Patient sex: M
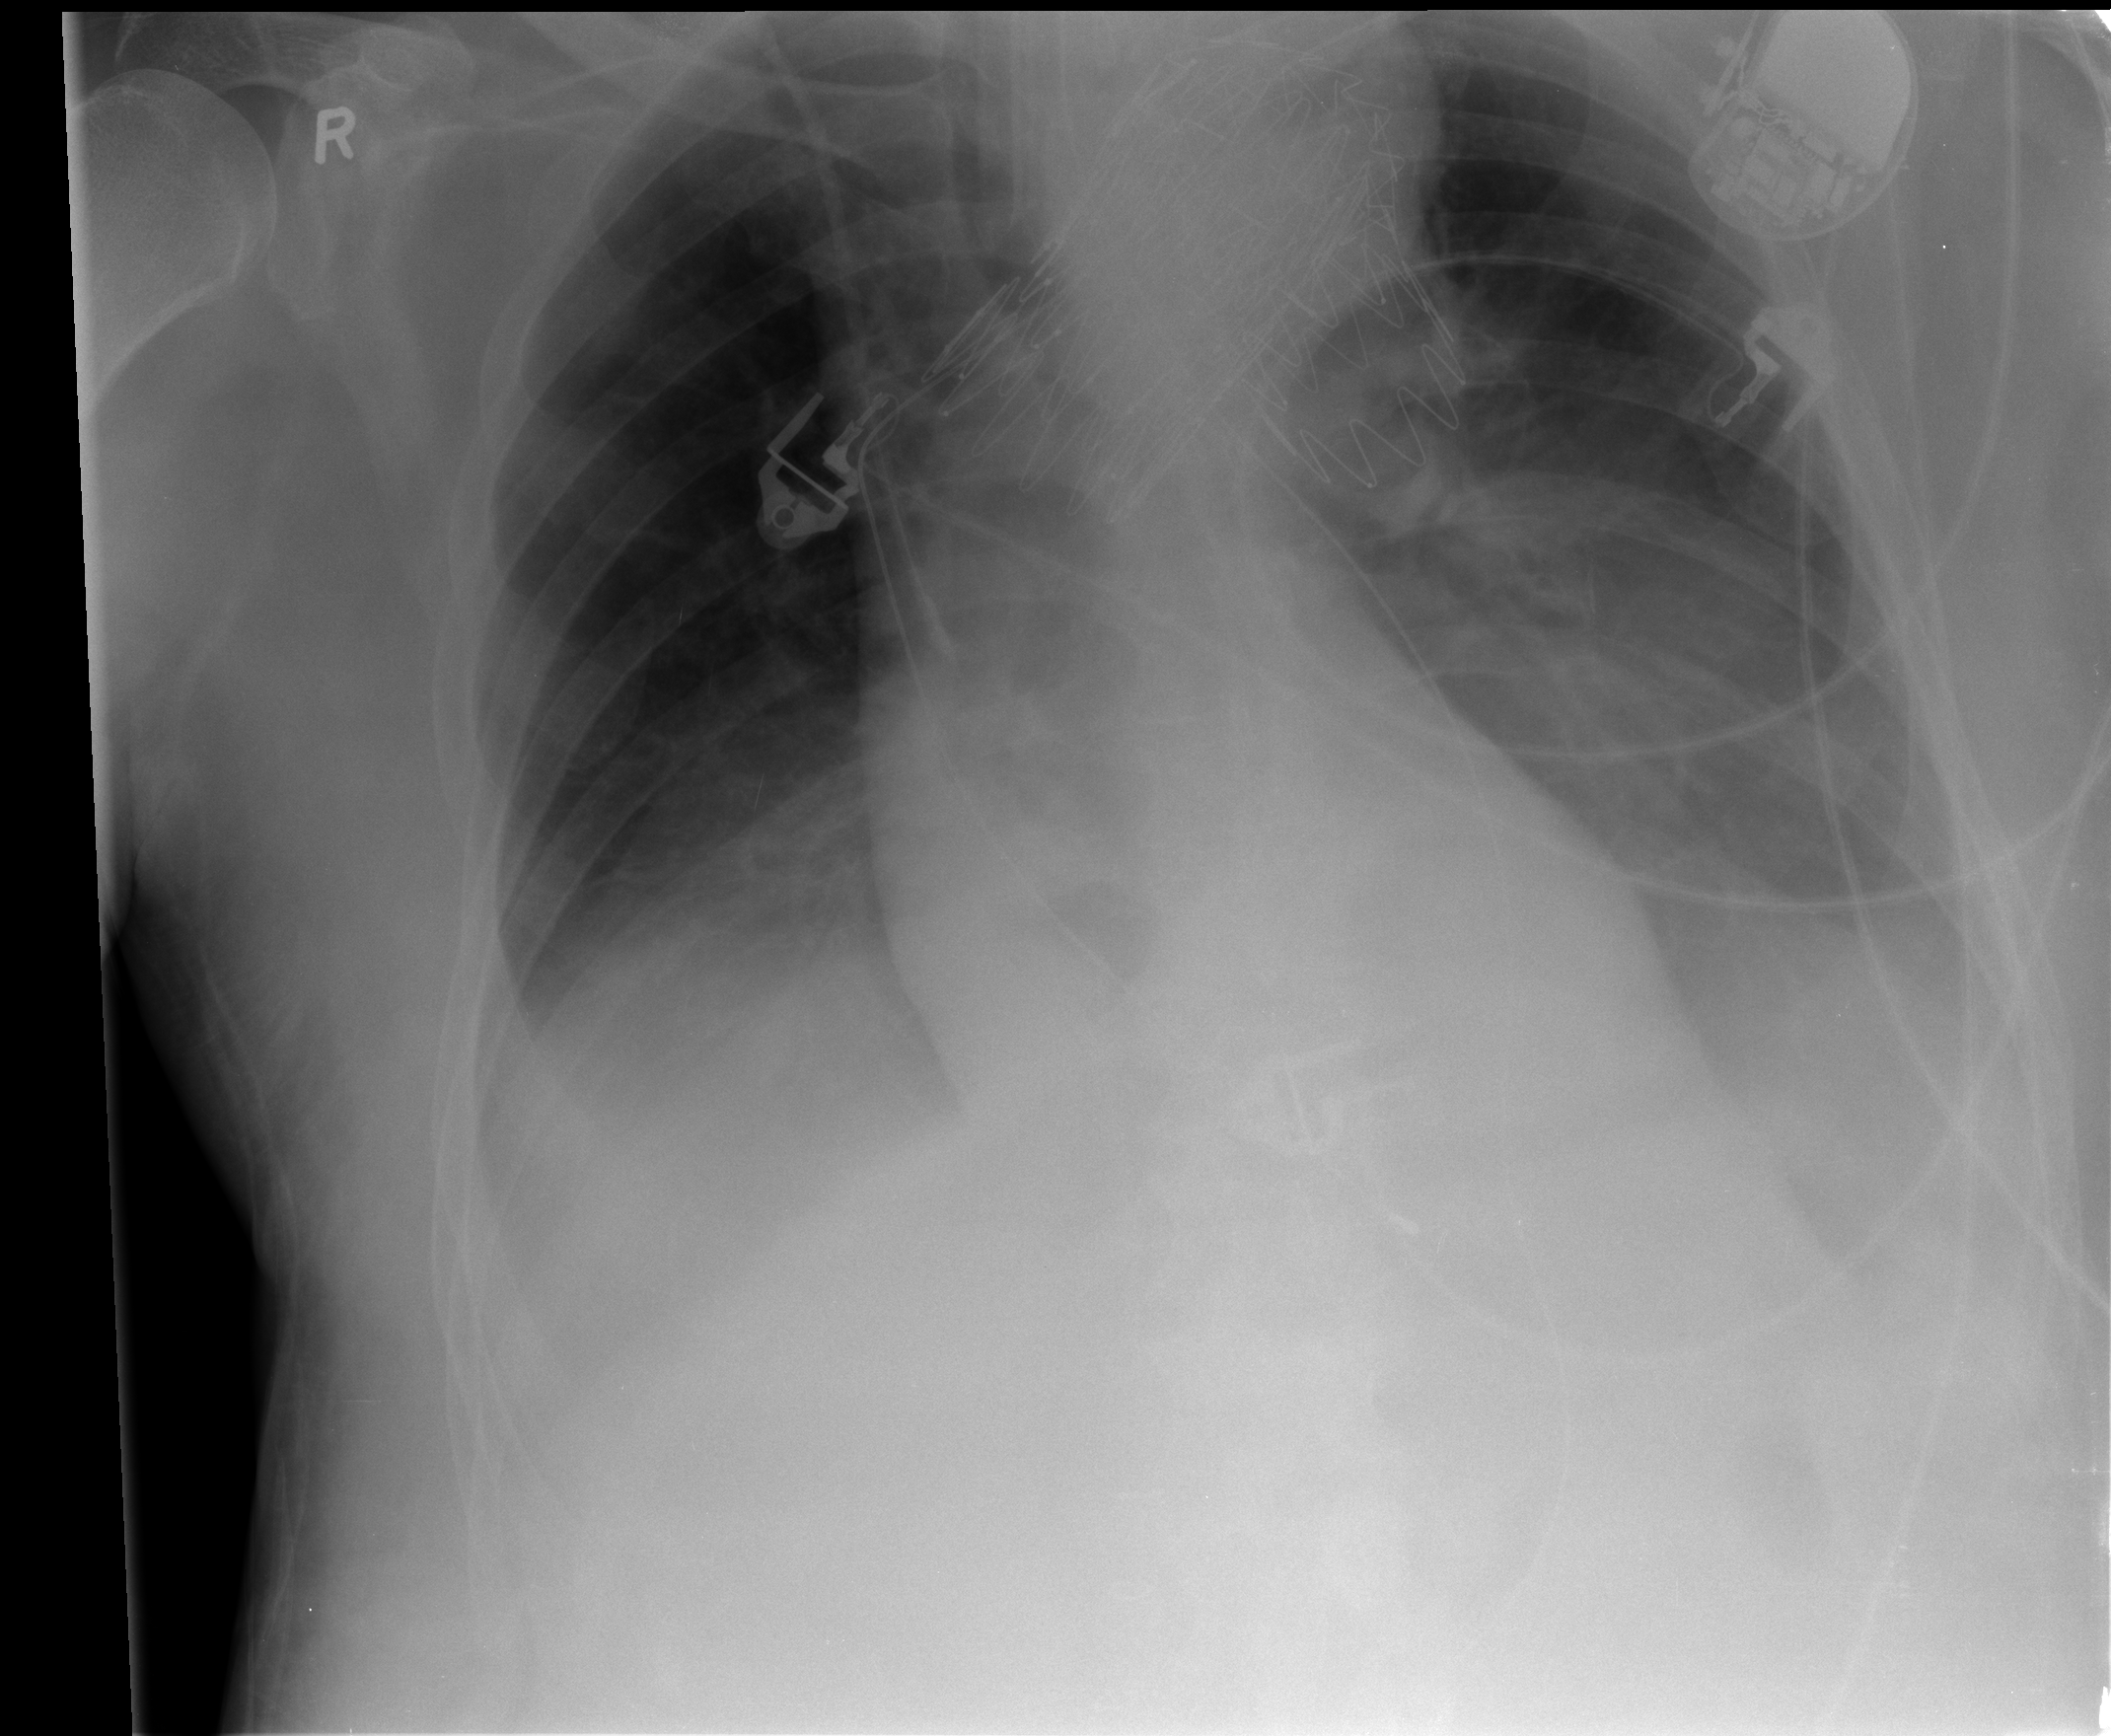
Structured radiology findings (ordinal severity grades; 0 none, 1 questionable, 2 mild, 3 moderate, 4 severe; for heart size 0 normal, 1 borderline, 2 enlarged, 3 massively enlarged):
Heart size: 0
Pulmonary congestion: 0
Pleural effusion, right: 2
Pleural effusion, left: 2
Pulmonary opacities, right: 0
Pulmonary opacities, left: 0
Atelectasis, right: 2
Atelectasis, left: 2